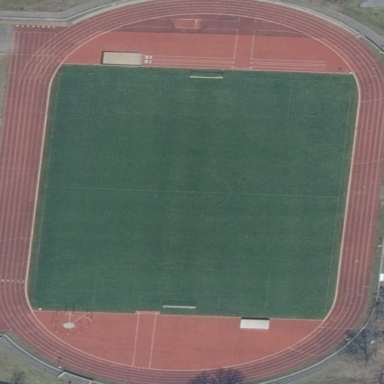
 designed for leisure and sports activities."